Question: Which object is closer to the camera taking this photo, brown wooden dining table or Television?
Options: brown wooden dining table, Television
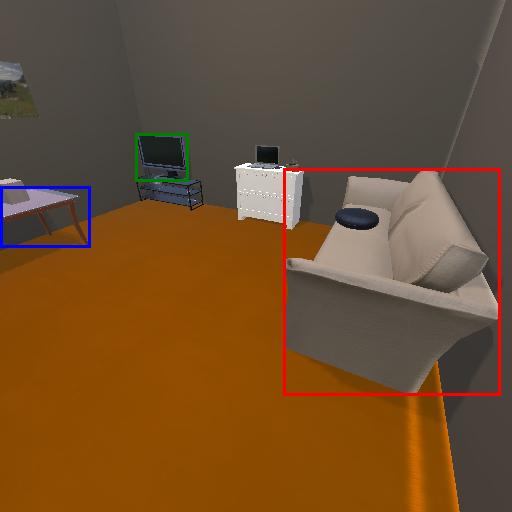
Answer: brown wooden dining table